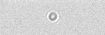
Label: camera_spot